This time-domain trace was recorded on a rotor test rig. Classify the rotor condition as one of: normal, misalignment, unbalance, looseness.
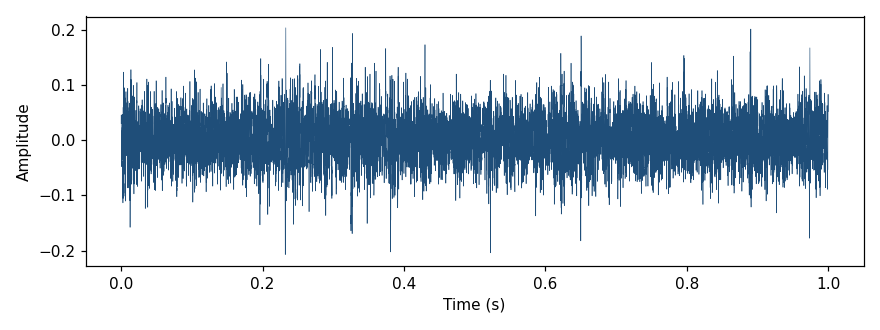
Answer: misalignment